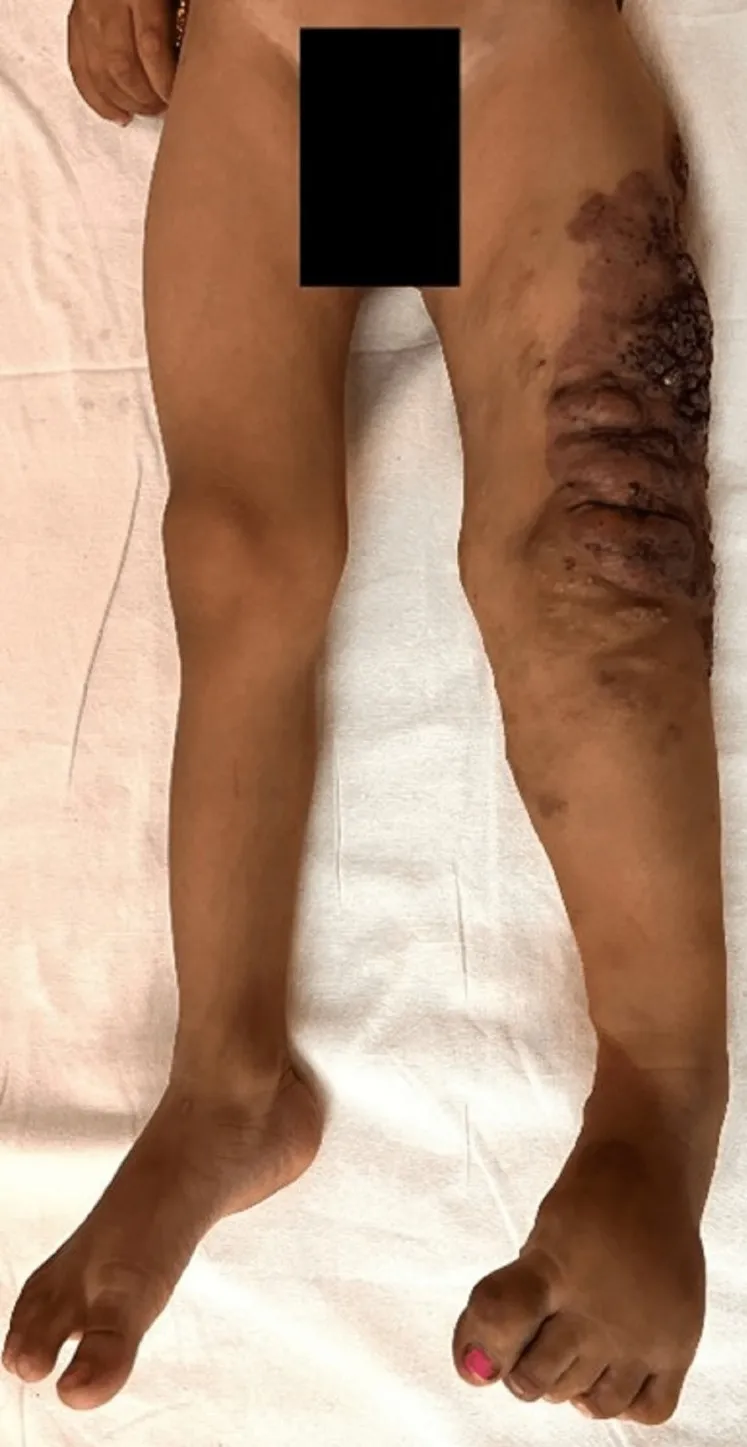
Gross hypertrophy of the left lower limb.
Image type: medical_photograph (skin_photograph)